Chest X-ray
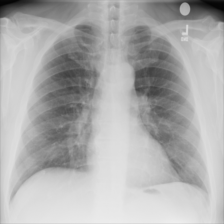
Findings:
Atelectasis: negative
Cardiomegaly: negative
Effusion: negative
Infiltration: positive
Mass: negative
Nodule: negative
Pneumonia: negative
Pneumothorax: negative
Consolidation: negative
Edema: negative
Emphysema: negative
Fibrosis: negative
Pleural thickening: negative
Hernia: negative